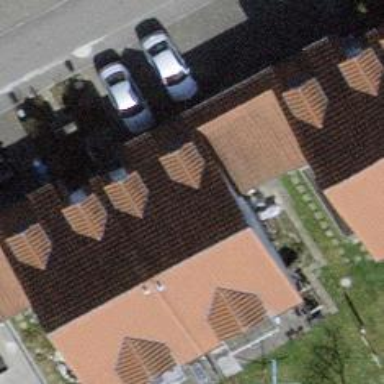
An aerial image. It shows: Gabled roofed house.